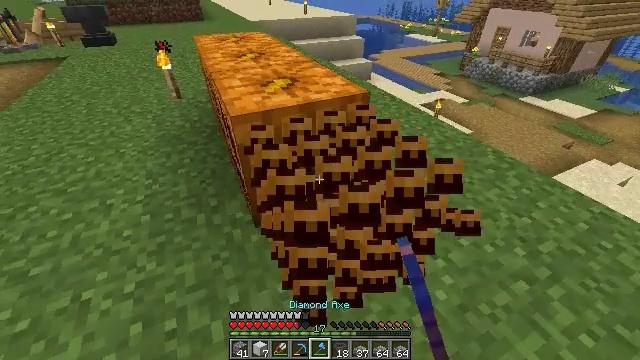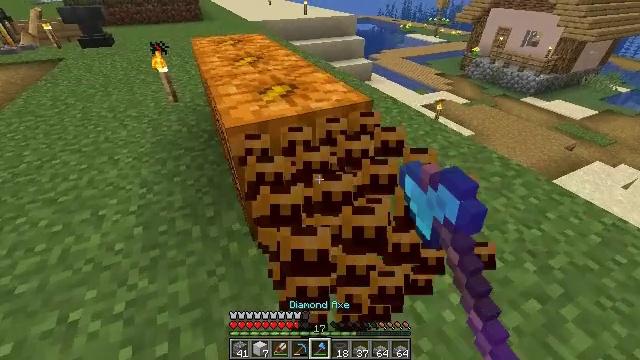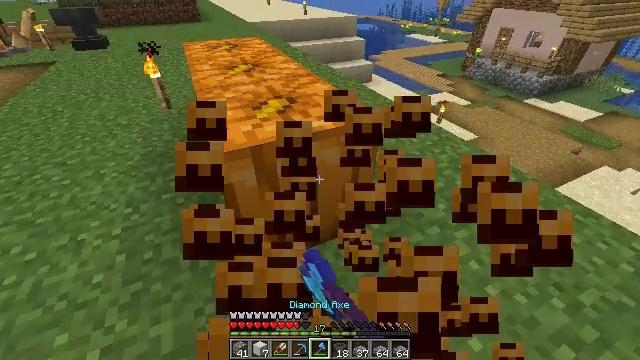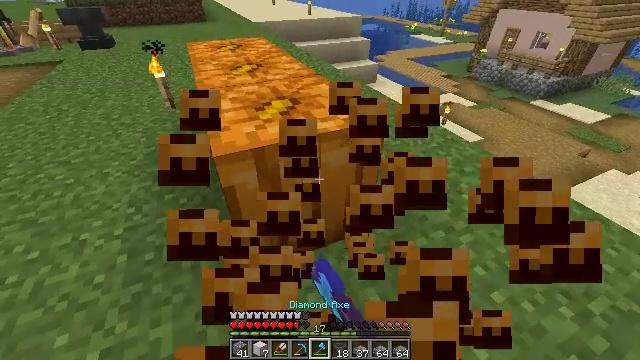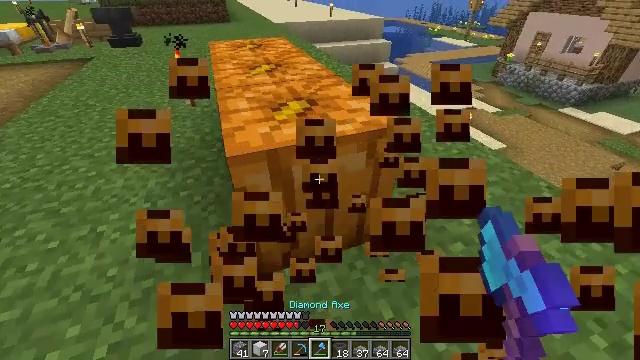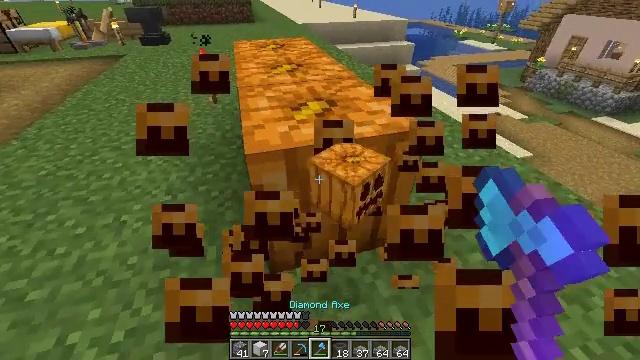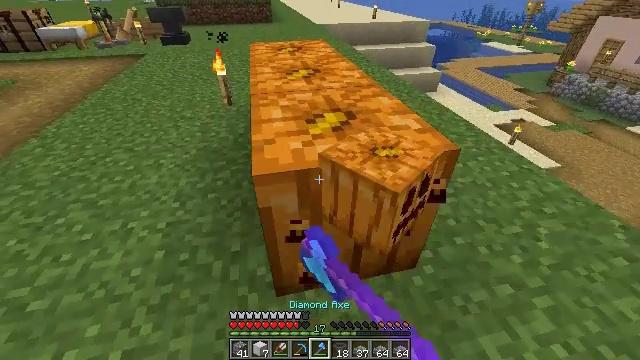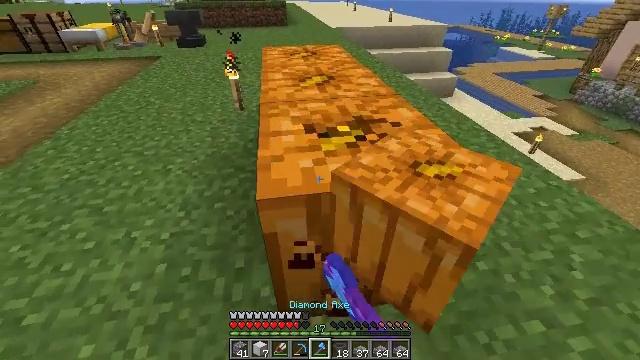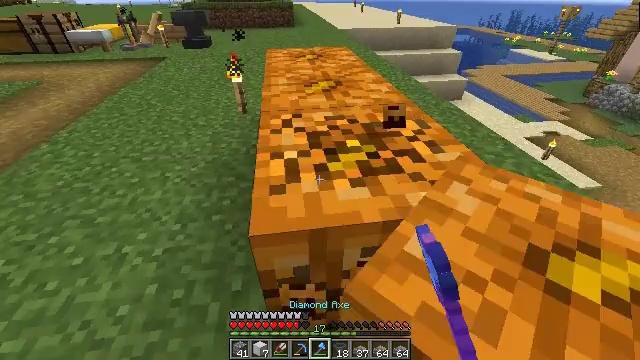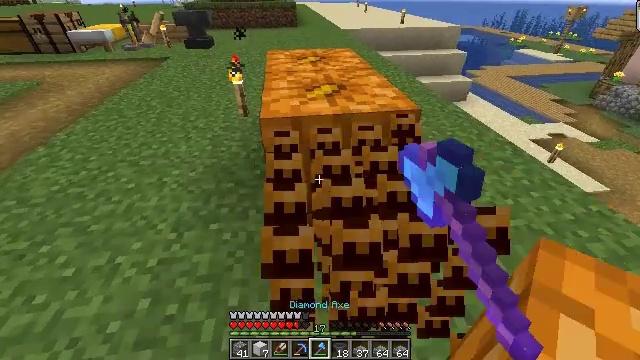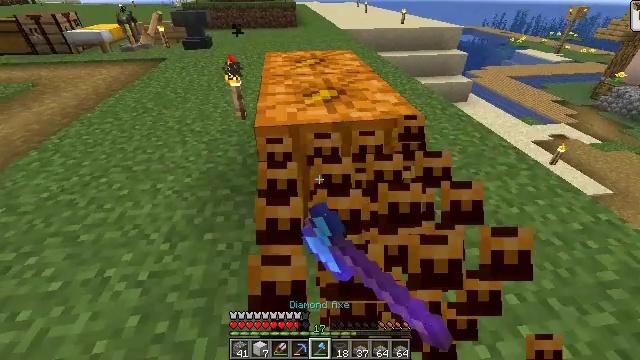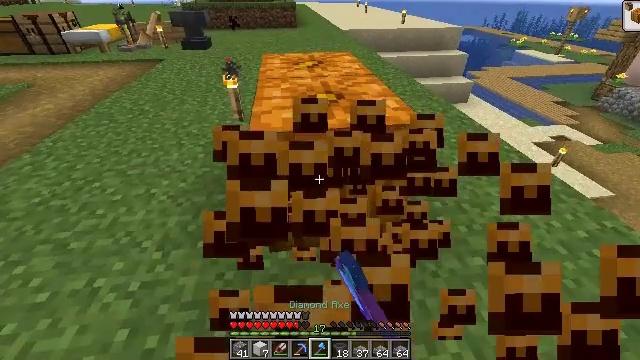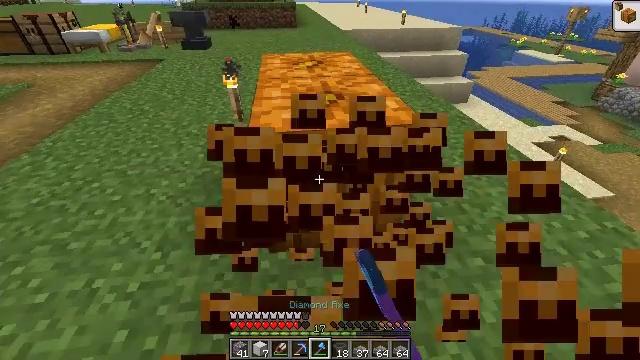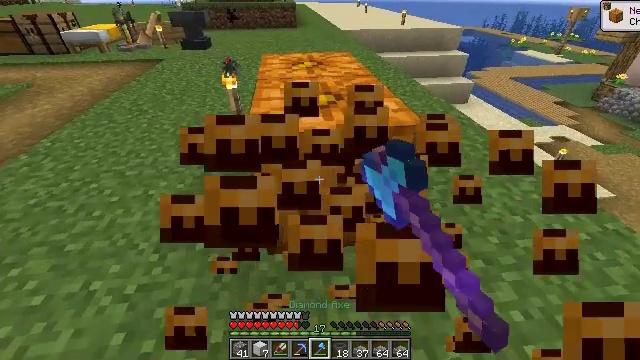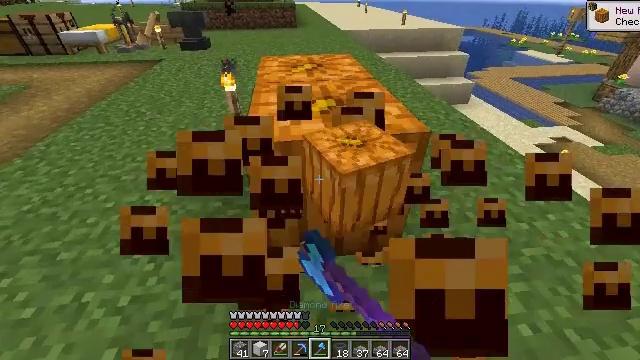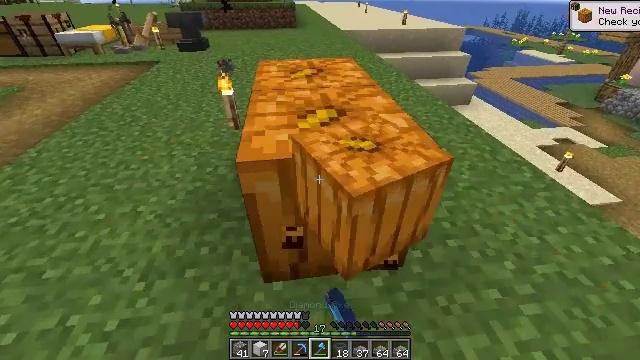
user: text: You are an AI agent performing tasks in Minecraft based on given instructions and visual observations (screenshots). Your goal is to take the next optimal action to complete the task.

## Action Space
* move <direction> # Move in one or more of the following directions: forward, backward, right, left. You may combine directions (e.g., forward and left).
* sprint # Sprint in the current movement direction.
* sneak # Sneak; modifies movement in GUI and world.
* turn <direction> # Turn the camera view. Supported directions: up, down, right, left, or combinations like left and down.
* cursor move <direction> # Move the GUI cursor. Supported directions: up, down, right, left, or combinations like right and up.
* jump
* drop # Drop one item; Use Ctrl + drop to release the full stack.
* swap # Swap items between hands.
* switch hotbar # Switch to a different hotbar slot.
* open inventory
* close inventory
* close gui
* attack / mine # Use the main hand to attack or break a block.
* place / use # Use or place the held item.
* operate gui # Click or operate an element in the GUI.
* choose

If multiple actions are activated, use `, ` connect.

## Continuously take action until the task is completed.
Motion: motion action
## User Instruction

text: Harvest the carved pumpkin for crafting.
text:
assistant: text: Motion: move forward, attack / mine
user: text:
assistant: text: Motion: attack / mine
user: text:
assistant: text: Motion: attack / mine
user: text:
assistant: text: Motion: turn left, attack / mine
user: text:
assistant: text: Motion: move forward, turn left, attack / mine
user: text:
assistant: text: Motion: move forward, turn left, attack / mine
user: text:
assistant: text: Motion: move forward, turn left, attack / mine
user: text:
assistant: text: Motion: move forward, turn left, attack / mine
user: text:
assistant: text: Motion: attack / mine
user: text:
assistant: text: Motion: attack / mine
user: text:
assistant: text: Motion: attack / mine
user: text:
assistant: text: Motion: attack / mine
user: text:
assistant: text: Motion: attack / mine
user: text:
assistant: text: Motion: move forward, attack / mine
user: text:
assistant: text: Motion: move forward, attack / mine
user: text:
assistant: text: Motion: move forward, attack / mine
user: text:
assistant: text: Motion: attack / mine
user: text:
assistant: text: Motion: attack / mine
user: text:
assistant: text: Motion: turn left, attack / mine
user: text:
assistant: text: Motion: attack / mine
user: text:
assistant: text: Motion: attack / mine
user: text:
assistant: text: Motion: move forward, attack / mine
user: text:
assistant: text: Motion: move forward, attack / mine
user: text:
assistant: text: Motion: attack / mine
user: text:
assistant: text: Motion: attack / mine
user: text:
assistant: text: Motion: attack / mine
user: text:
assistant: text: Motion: attack / mine
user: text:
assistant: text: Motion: attack / mine
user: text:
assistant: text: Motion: attack / mine
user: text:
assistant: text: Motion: attack / mine